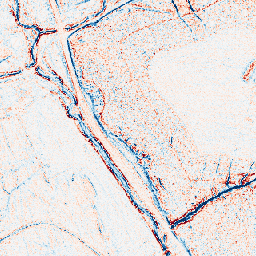
Category: edge_preserving
Decomposition family: anisotropic_diffusion
Decomposition parameters: iterations: 10
kappa: 10
gamma: 0.05
Upsampling method: nearest
Upsampling parameters: scale: 8
Upsampling scale: 8